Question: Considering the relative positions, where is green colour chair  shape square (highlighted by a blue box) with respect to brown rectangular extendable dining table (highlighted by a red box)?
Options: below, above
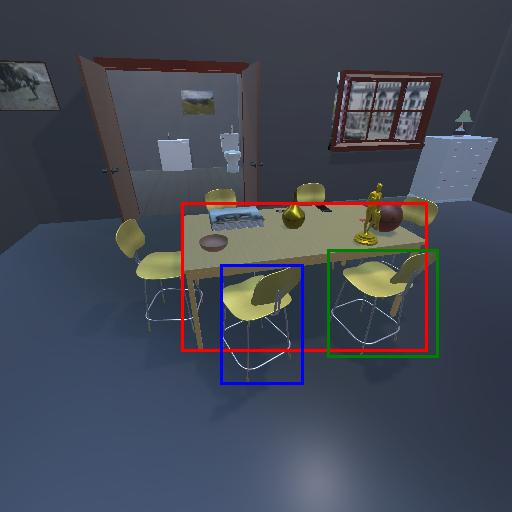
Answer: below